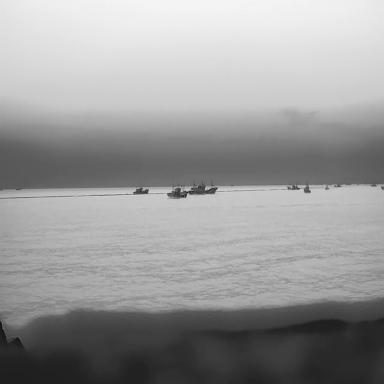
There are nine bulk_carriers in the infrared image.